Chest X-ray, PA view. Patient: 54 years old, sex M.
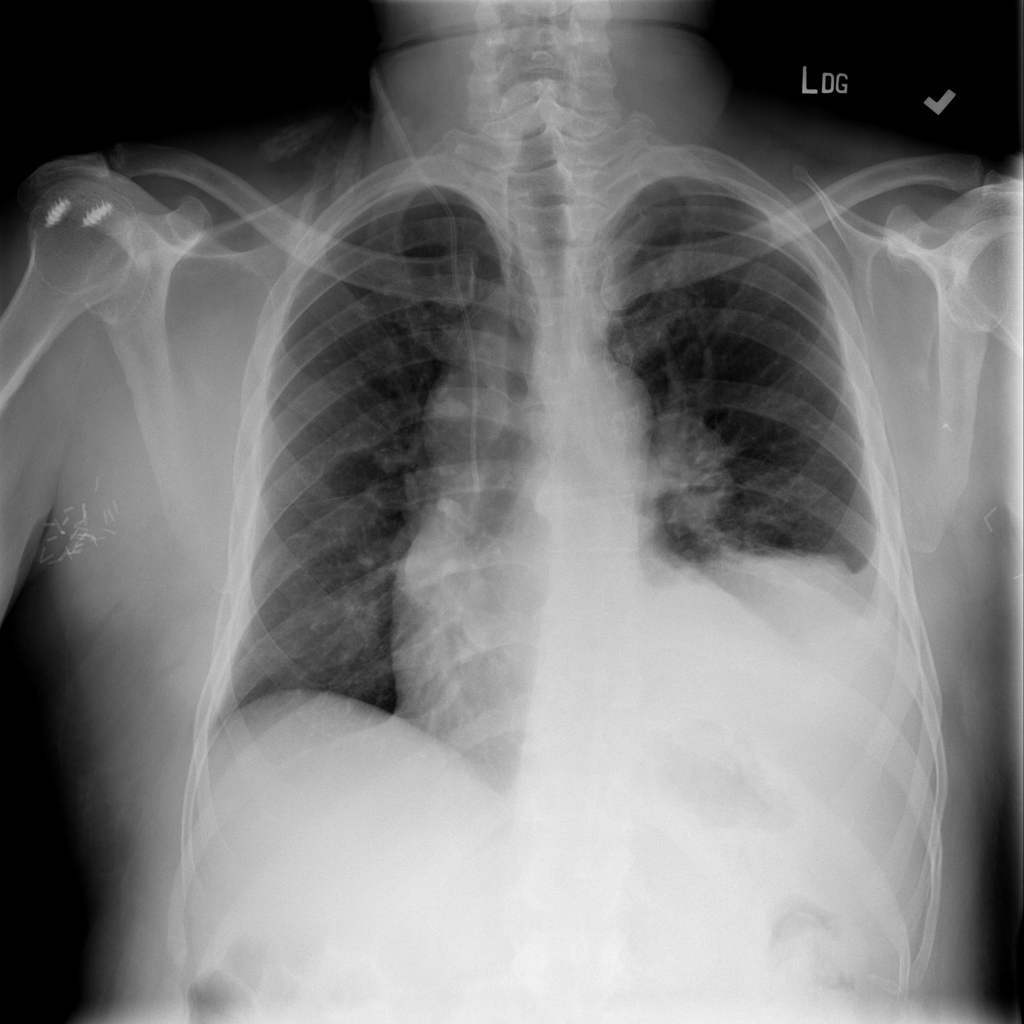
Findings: Consolidation